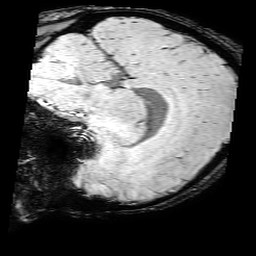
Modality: SWI
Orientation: sagittal
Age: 22
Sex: male
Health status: ill
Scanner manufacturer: philips
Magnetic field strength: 3 T
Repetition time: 0.031 s